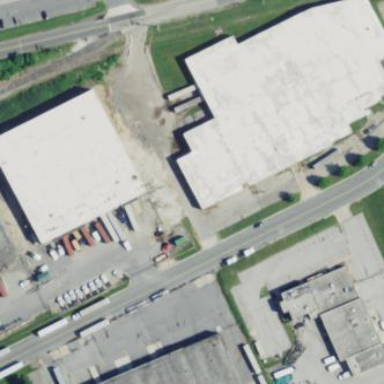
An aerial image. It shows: Warehouse used for freight storage.